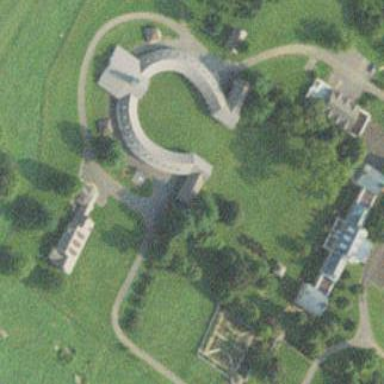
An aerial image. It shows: Stable building.